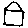
Label: house